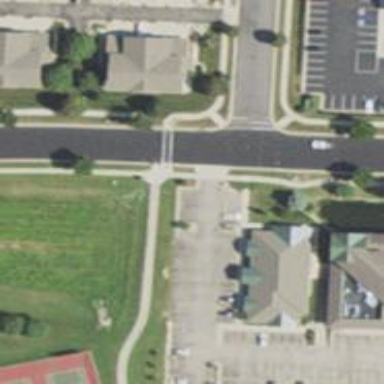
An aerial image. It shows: Marked crossing on the road.